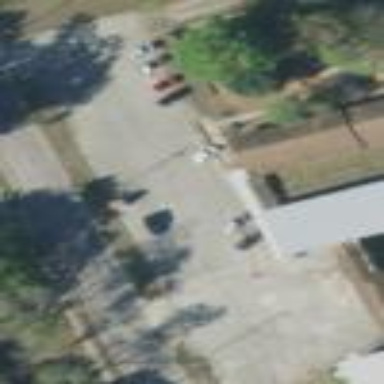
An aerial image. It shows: Parking area with surface.